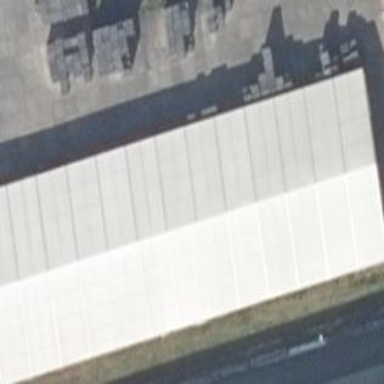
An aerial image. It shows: Industrial building with works.